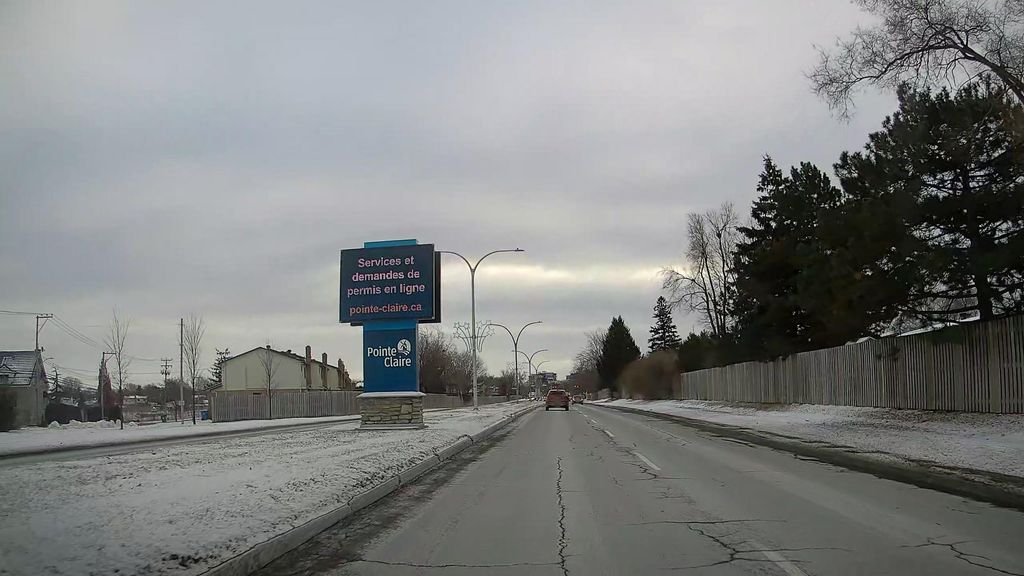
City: montreal